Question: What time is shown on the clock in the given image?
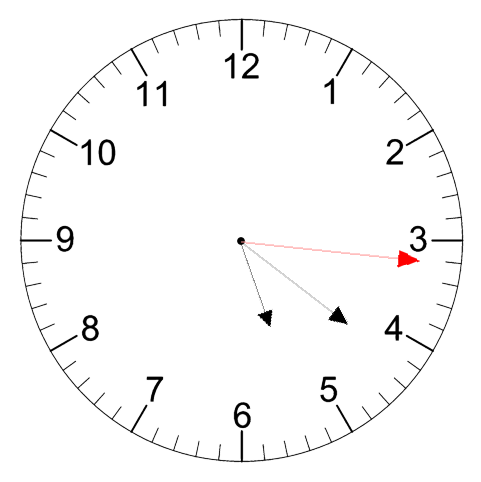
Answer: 05:21:16